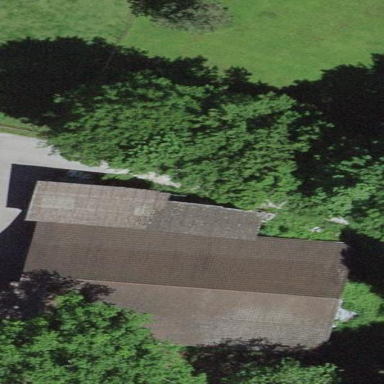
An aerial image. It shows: Garage.